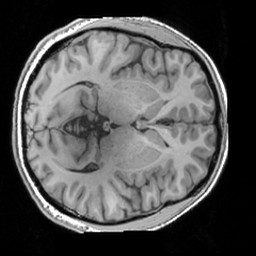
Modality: T1w
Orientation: axial
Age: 26
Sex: male
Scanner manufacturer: siemens
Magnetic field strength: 3 T
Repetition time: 1.63 s
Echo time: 0.00311 s